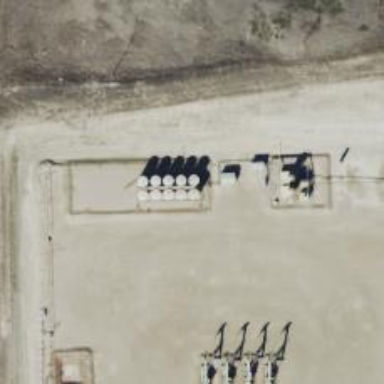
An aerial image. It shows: Storage tank with man-made structure.